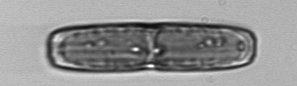
Label: Ephemera